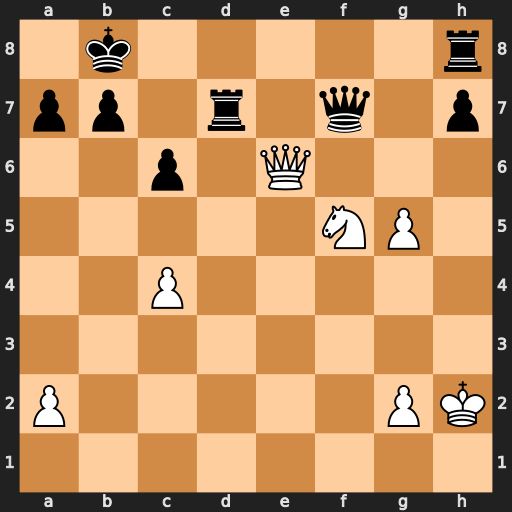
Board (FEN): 1k5r/pp1r1q1p/2p1Q3/5NP1/2P5/8/P5PK/8
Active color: w
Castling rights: -
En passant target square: -
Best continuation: Qe5+ Kc8 Qxh8+ Kc7 Qe5+ Kb6 Qb2+